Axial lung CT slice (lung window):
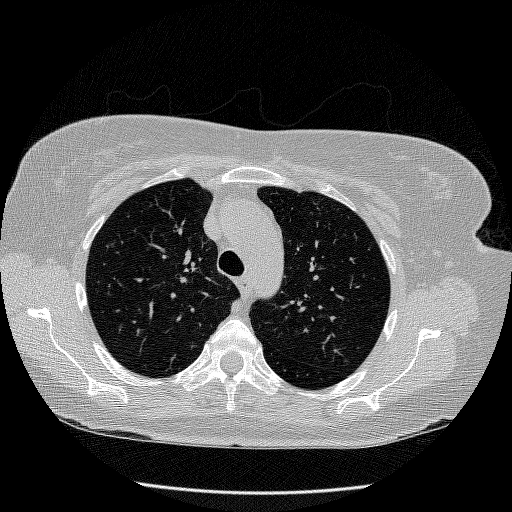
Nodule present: no